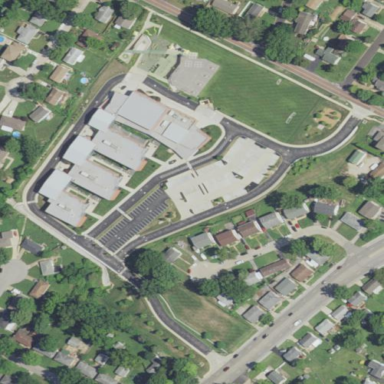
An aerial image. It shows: School.